Interaction volume radius: 10 \u00c5
Interaction volume height: 20 \u00c5
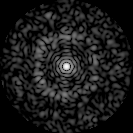
Disorder parameter: 0.8136